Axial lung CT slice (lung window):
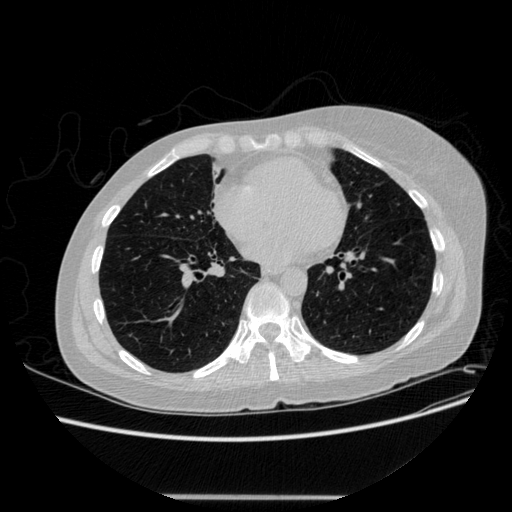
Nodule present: no